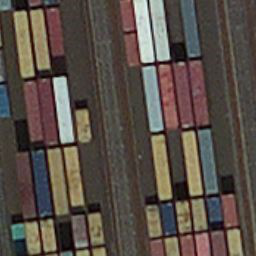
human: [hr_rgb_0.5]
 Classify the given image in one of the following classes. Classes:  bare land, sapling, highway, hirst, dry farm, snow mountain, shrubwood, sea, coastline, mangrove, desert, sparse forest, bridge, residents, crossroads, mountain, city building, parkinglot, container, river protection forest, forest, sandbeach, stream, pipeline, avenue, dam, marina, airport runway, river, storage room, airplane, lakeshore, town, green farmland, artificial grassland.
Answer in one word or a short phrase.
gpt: container